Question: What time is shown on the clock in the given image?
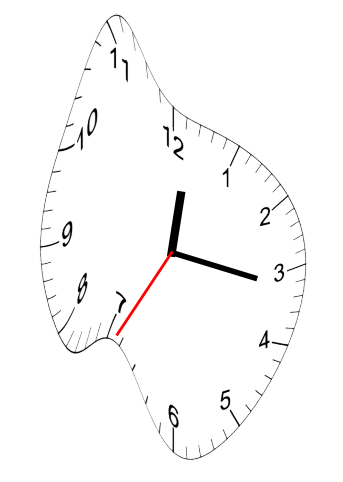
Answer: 12:16:35